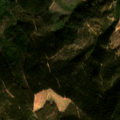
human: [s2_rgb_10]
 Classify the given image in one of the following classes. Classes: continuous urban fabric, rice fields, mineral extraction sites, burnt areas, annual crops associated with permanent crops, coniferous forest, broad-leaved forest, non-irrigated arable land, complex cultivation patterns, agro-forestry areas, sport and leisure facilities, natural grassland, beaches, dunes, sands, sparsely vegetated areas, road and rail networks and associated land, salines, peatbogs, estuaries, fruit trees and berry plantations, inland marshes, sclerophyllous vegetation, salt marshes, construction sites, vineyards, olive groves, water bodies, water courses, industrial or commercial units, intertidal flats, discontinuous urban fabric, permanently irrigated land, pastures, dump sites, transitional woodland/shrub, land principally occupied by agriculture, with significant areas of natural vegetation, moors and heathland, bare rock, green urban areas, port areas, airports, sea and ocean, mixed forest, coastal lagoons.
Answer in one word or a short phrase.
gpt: broad-leaved forest, sclerophyllous vegetation, transitional woodland/shrub